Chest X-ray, PA view. Patient: 35 years old, sex F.
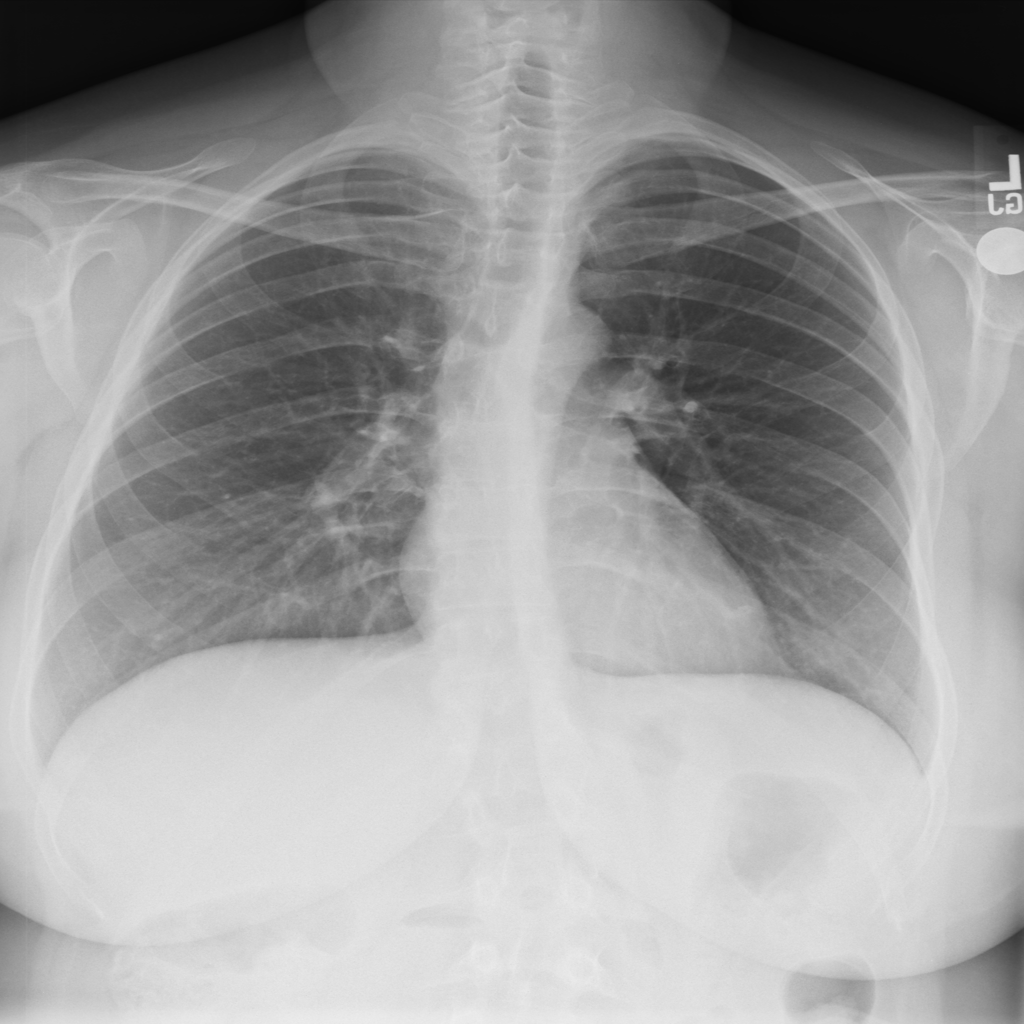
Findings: No Finding